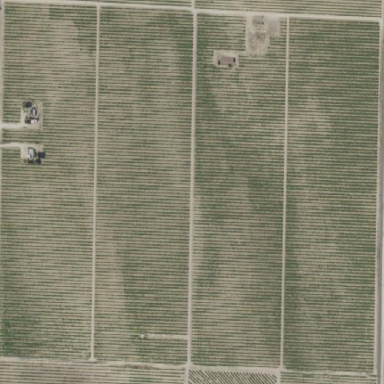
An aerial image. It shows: Vineyard.